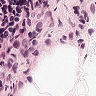
Metastatic tissue present: no